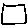
Label: square